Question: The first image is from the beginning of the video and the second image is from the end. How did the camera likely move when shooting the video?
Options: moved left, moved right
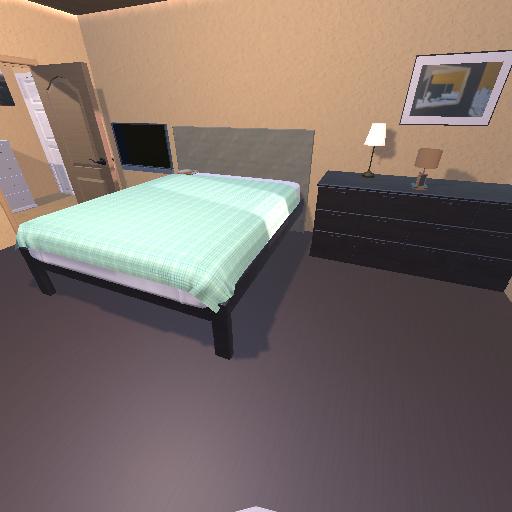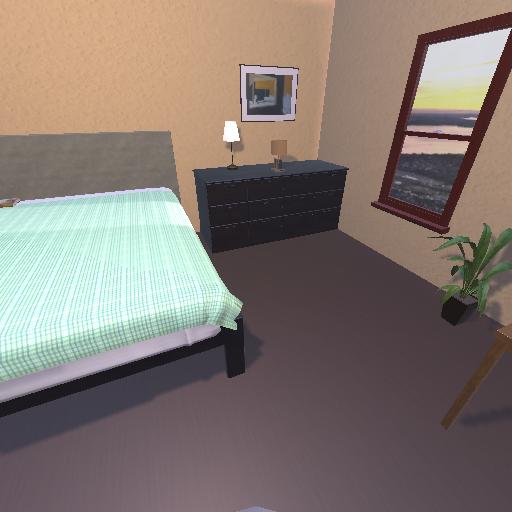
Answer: moved left